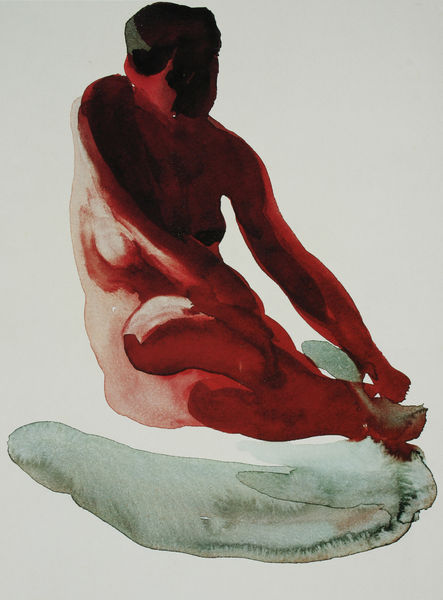
Titel: Nude Series
Künstler: Georgia O'Keeffe
Institution: Im Besitz der Künstlerin
Schlagwörter: akt, blau, dunkel, feuer, hand, nackt, schatten, weiß, aquarell, grün, see, sitzen, braun, brust, busen, ellbogen, finger, frau, geschwungen, grau, haar, hell, hintergrund, licht, schwarz, skizze, rot, tuch, wolke, arm, arme, gesicht, stein, hals, hände, haare, pose, sitzend, kontrast, rechts, rosa, schultern, beine, taille, bein, brüste, füße, frauenakt, modell, umrisse, sitz, studie, abstrakt, modern, farbe, wasserfarbe, silhouette, kissen, weiblich, sitzt, festhalten, bett, lichteinfall, laken, nackte, knie, hüften, laviert, tusche, wasserfarben, fuss, form, schienbein, gedreht, verdeckt, drehung, verdreht, statur, abstakt, ohhring, keeffe, o'eeffe, o´keeffe, gesichtlos